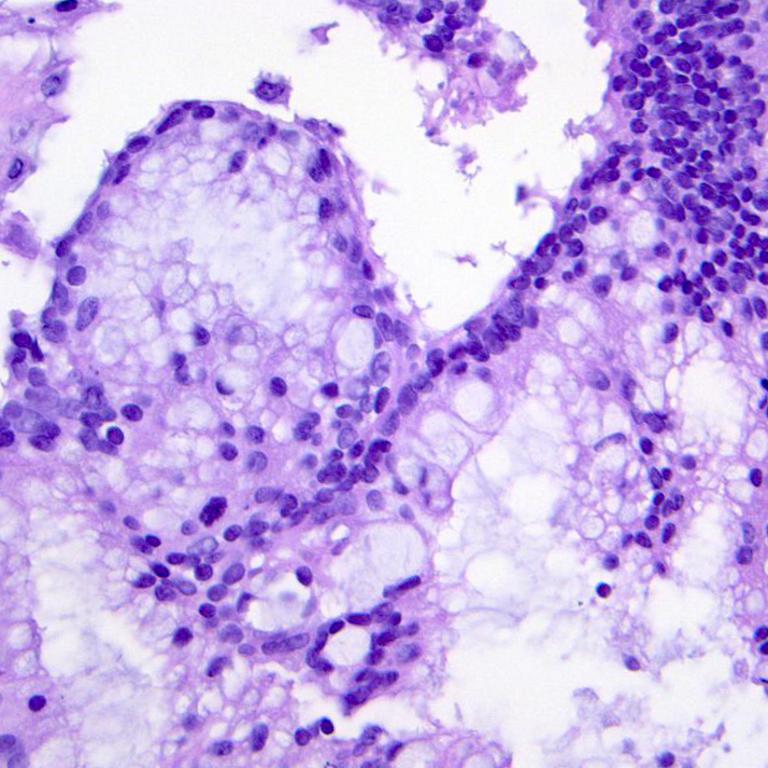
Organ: colon
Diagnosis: adenocarcinomas